Field crop: maize
Growth stage: 2
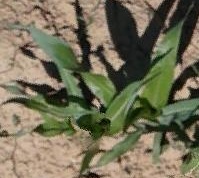
Species: maize